Question: What is the color of the ball at (2, 2, 2)? The answer is the name of the color, with the first letter capitalized. You can choose an answer from Red, Green, Orange, Cyan, Purple, Blue, Yellow and Magenta.
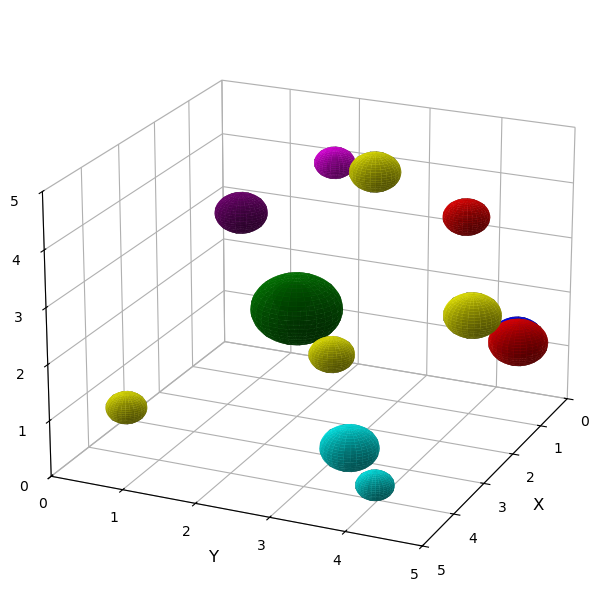
Answer: Green